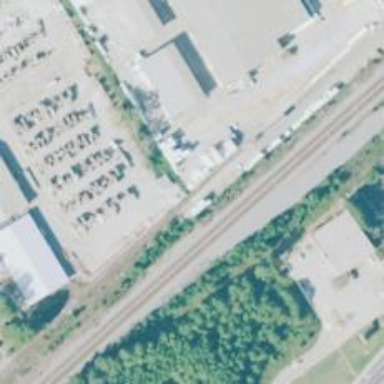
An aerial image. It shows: Railway spur junction.